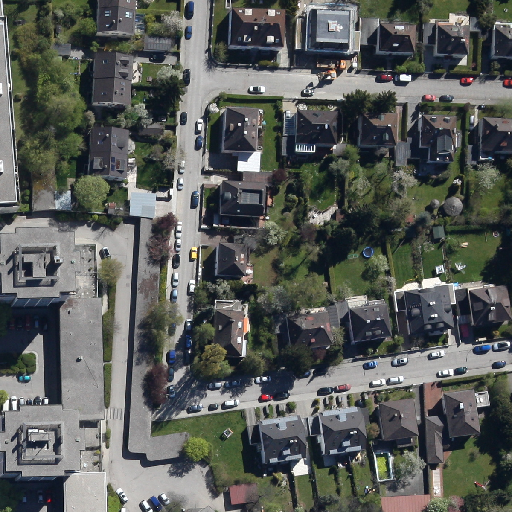
Referring expression: paved road